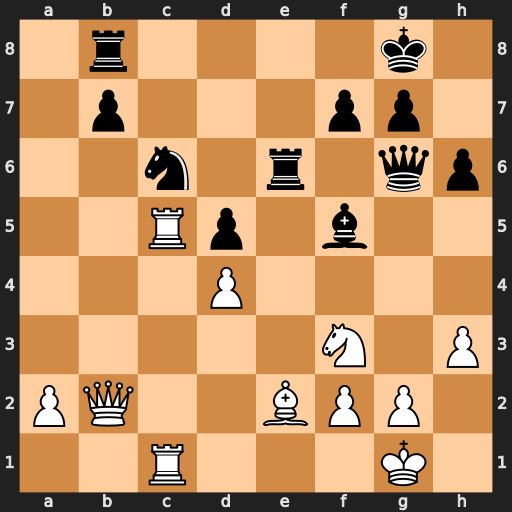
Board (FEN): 1r4k1/1p3pp1/2n1r1qp/2Rp1b2/3P4/5N1P/PQ2BPP1/2R3K1
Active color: w
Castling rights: -
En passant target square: -
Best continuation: Nh4 Rxe2 Qxe2